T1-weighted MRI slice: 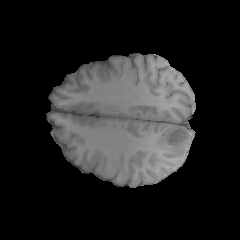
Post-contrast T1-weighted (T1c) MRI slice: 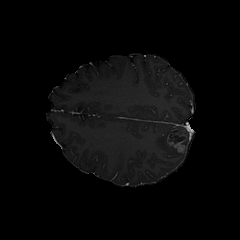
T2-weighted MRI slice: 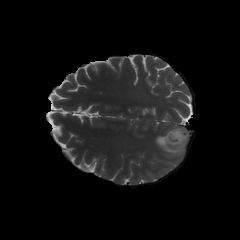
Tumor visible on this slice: yes